Field crop: maize
Growth stage: 2
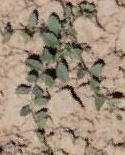
Species: convolvulus